Question: We have third party software that installed SQL database so we can create custom queries.
They also have views which includes values, such as VIRUSNAME that the Tables does not have.
So far, I find tutorials on how to create views, but where do I find tutorials on how to use views in an SQL query?

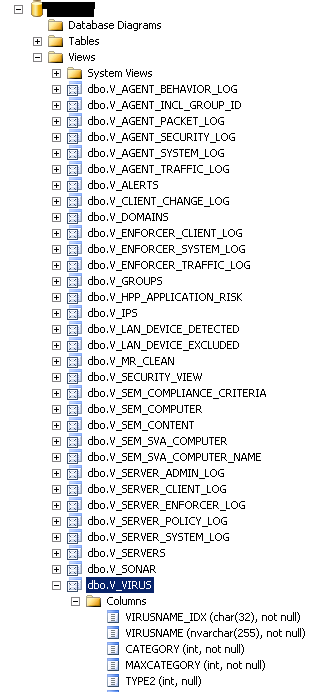
Answer: First off, take a look in this interesting post <URL>
'''
CREATE VIEW view_name AS
SELECT column_name(s)
FROM table_name
WHERE condition
'''
'''
SELECT * FROM [Name of your VIEW]
'''
Finally, I can give you this basic link <URL>